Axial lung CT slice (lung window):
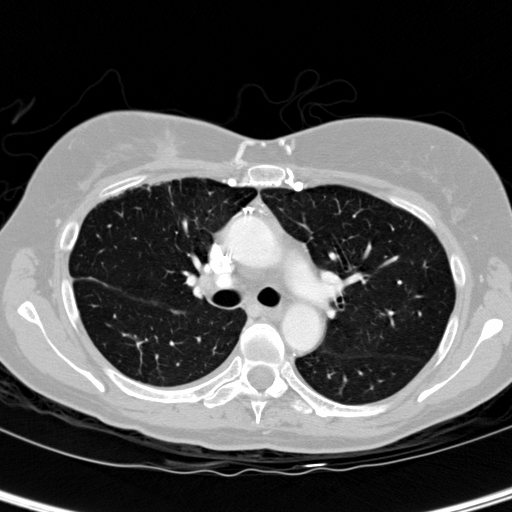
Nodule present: no